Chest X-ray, PA view. Patient: 64 years old, sex M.
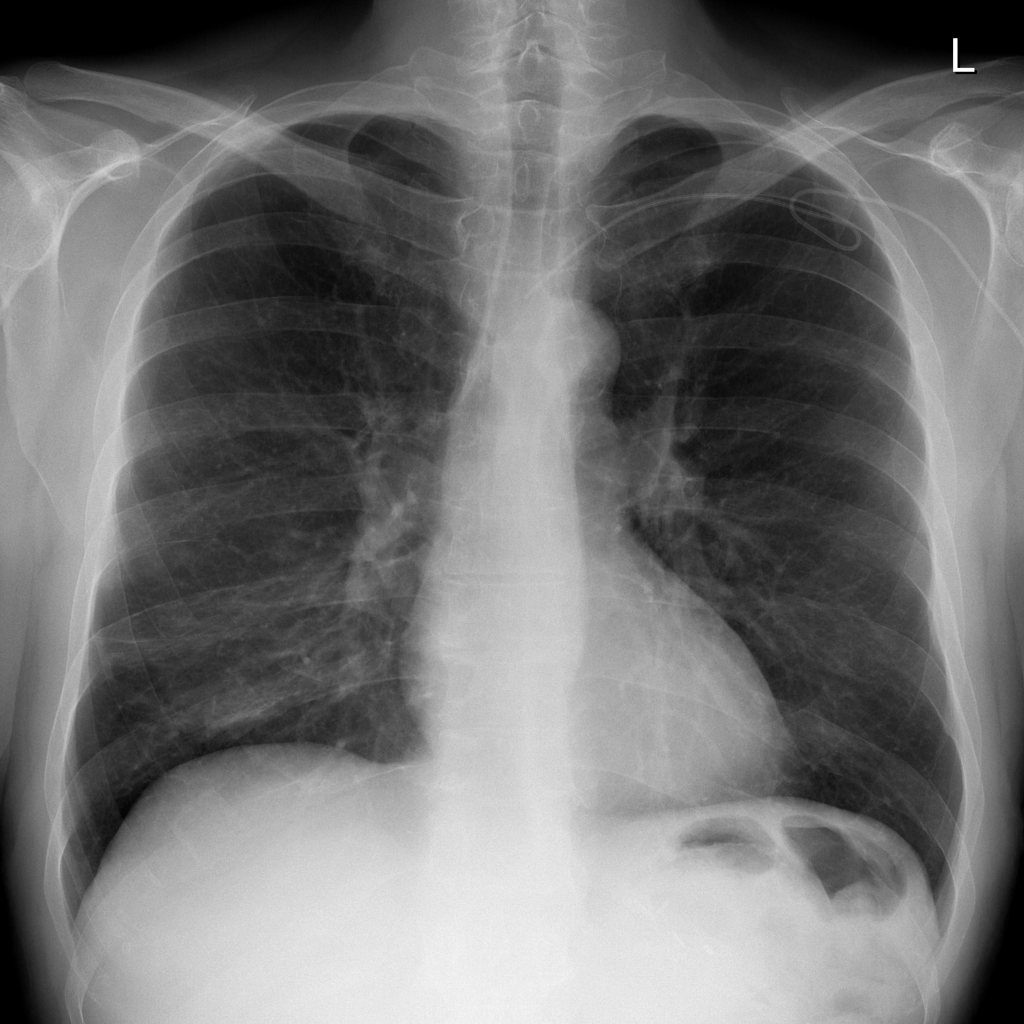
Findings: Atelectasis